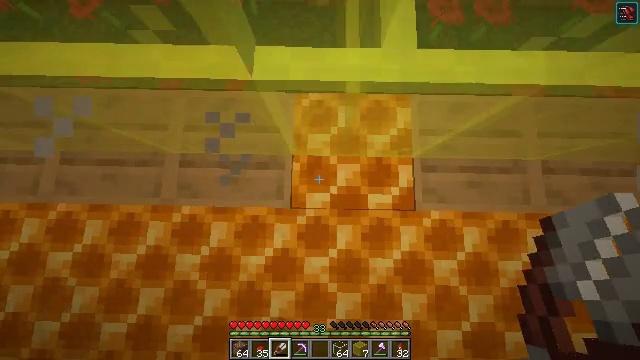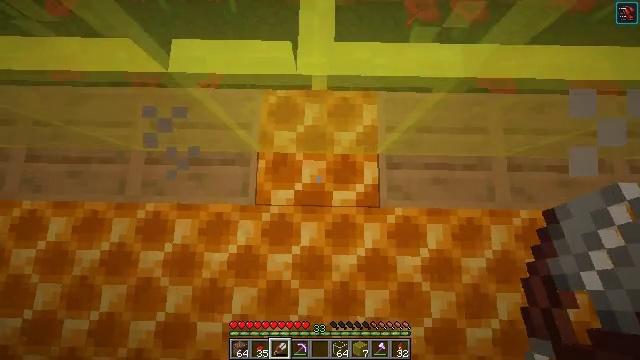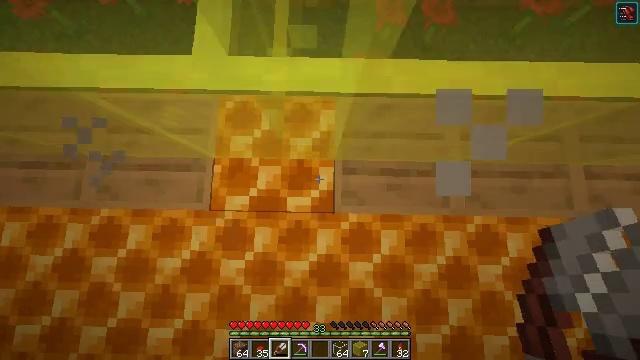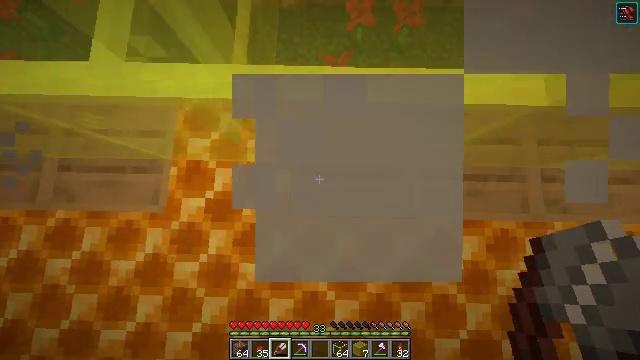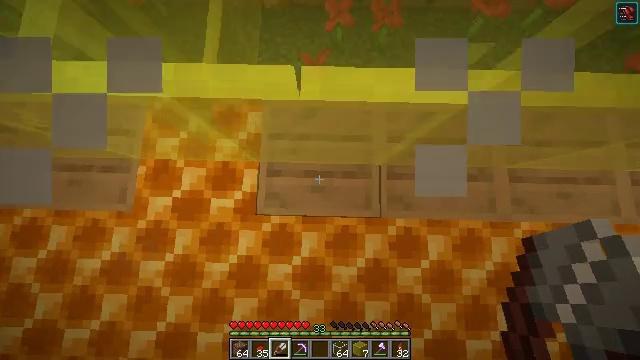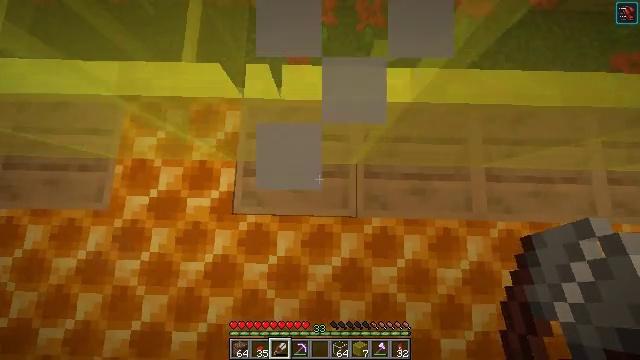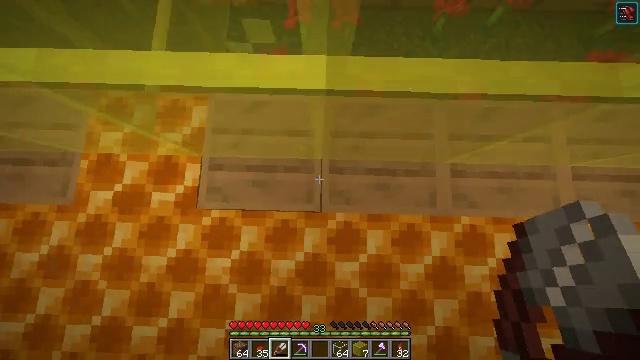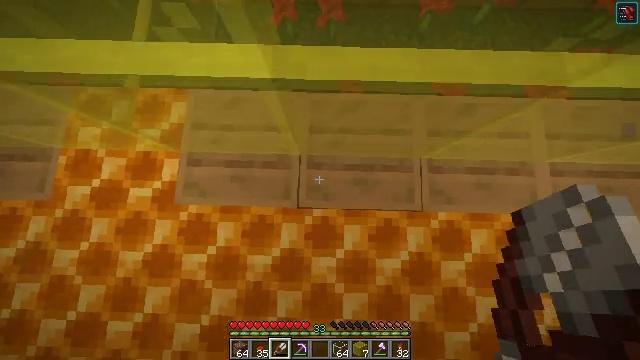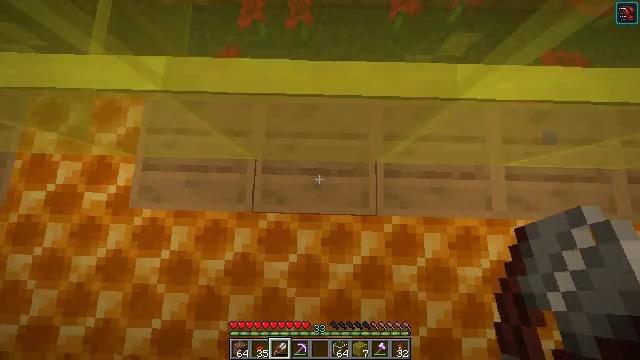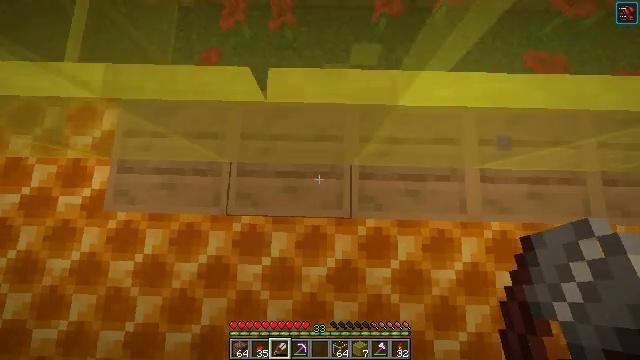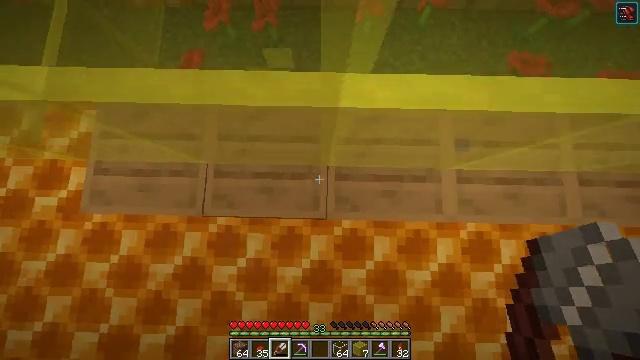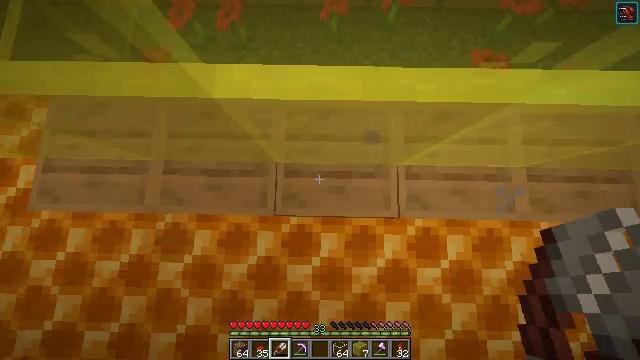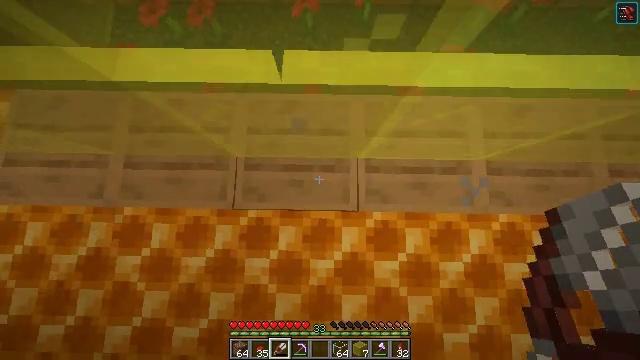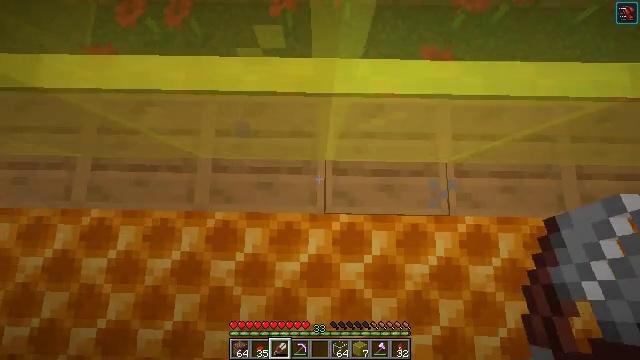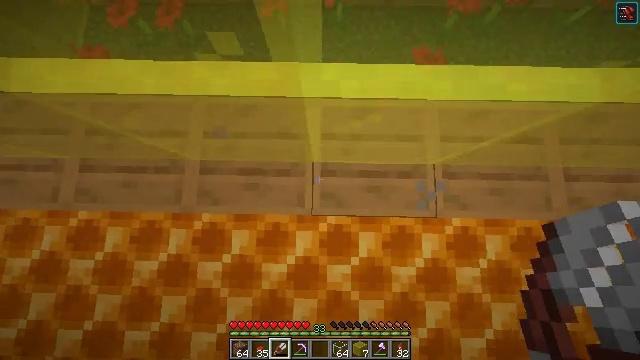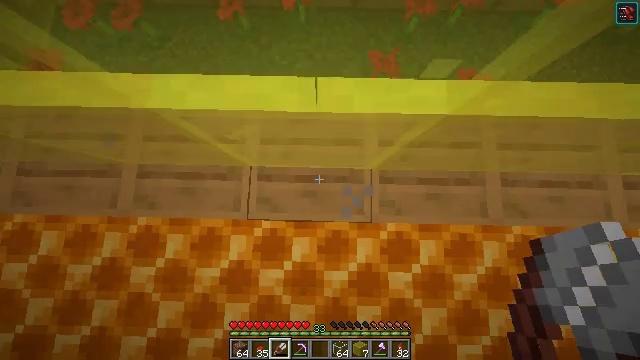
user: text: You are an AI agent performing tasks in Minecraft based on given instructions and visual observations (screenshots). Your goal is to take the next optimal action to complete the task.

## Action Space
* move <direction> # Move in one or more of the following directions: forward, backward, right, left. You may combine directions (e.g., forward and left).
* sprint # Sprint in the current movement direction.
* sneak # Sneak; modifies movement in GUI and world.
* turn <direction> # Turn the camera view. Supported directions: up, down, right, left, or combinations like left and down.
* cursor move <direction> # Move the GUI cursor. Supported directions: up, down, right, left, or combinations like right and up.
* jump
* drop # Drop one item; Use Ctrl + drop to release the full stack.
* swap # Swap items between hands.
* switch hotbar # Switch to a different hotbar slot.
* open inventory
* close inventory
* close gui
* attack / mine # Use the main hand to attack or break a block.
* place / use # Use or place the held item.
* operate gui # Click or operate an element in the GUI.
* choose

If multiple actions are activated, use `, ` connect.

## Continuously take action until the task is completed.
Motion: motion action
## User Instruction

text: Create a honeycomb block using the crafting table.
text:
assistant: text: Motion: move right, use / place
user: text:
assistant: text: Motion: move right, use / place
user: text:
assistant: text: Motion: move right, use / place
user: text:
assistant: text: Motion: move right, use / place
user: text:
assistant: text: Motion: use / place
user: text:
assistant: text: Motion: move right, use / place
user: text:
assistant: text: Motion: move right, use / place
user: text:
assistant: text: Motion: move right, use / place
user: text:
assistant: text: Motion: move right, use / place
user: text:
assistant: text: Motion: move right, use / place
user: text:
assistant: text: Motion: move right, use / place
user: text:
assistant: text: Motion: move right, use / place
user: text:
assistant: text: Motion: move right, use / place
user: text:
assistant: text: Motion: move right, use / place
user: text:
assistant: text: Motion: move right, use / place
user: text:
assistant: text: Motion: move right, use / place
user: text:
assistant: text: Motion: move right, use / place
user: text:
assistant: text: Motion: move right, use / place
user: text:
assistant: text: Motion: move right, use / place
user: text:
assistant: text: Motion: move right, use / place
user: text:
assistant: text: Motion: move right, use / place
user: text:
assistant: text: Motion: move right, use / place
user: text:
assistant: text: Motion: move right, use / place
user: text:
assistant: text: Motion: move right, use / place
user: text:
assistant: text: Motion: move right, use / place
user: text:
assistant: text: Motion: move right, use / place
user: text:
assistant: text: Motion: move right, use / place
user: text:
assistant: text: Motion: move right, use / place
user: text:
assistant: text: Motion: move right, use / place
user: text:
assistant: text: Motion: move right, use / place